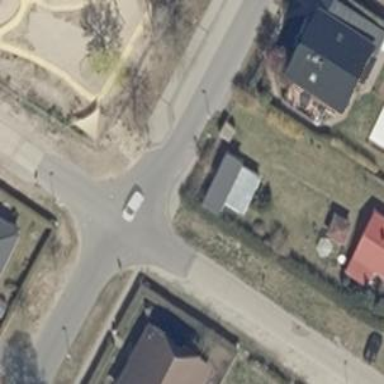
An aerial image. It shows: Unmarked road crossing.